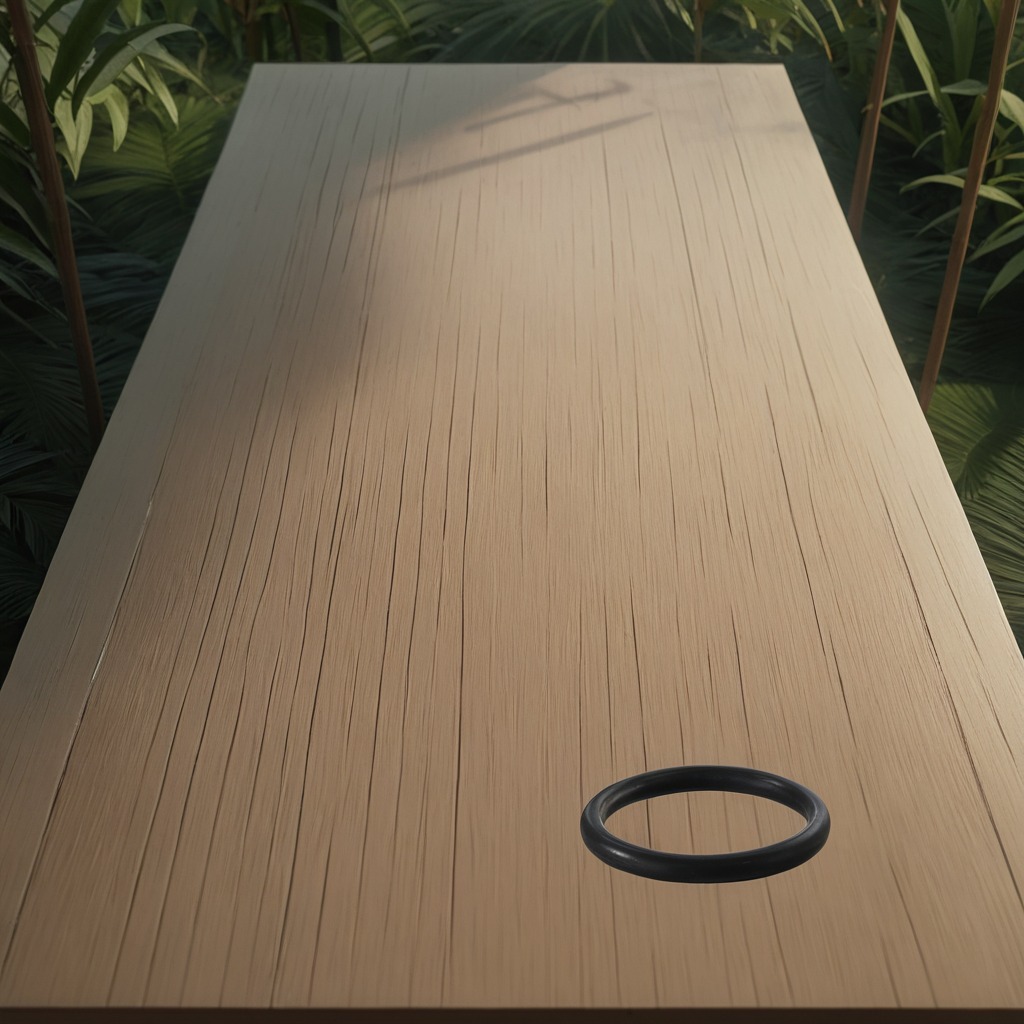
A rubber O-ring is lying on the wooden table.